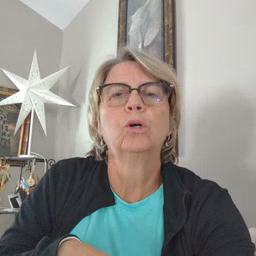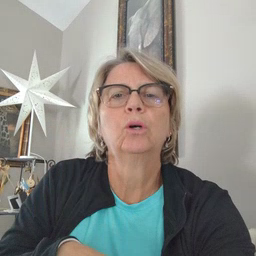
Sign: better